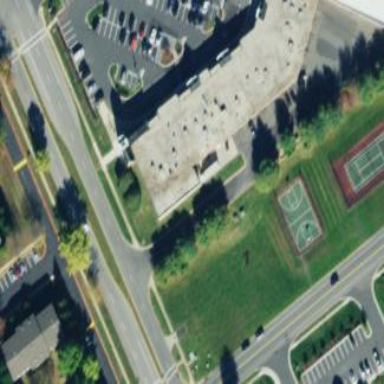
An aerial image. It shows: Retail building.